Question: I have a conversation node and inside are straightforward subnodes like displayMessage, conversationName, imageUrl etc, but there's also a messages node which holds additional subnodes describing all the messages sent inside the conversation w/ data like senderID, text, and timestamp. When the send message button is pressed, I'm trying to update the messages node with an additional message subnode and also the straightforward subnodes like displayMessage and lastMessageTime. However, the code I have completely replaces all nodes inside "messages" with just the new message node.
'''
fileprivate func sendMessage(uid: String, convoId: String) {
let ref = Database.database().reference().child("conversations").child(convoId)
let messageTime = NSDate().timeIntervalSince1970
let messageInfo : [String:Any] = ["text":containerView.chatTextView.text, "senderId":uid, "timestamp": messageTime]
let randomMessageId = NSUUID().uuidString
let messageDict = [randomMessageId:messageInfo]
let values = ["displayMessage":containerView.chatTextView.text, "lastMessageTime": messageTime, "messages":messageDict] as [String : Any]
ref.updateChildValues(values) { (error, ref) in
if error != nil {
print (error as Any)
return
}
self.containerView.clearChatTextField()
}
}
'''

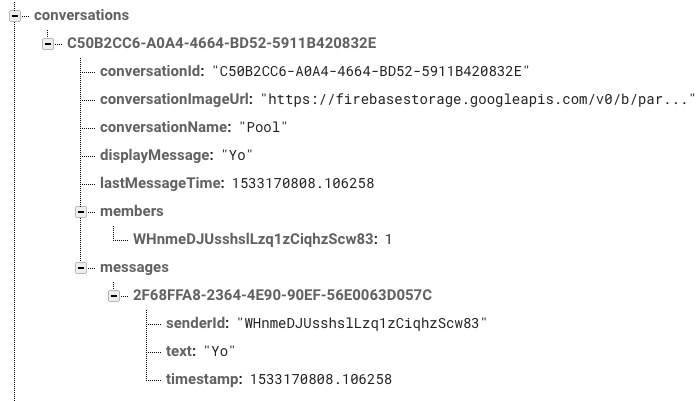
Answer: When you use 'updateChildValues', the Firebase server will loop over each key in the dictionary and call 'setValue' on each key with the value you specified.
This means that it only merges on the top-level of the dictionary; on each child, it still replaces the existing values.
If you want to perform an update/append on lower levels of the JSON, you will need to encode the path to those children into the keys of the dictionary. So to add a new message to the 'messages' child of the conversation, you will need to have the path for the new message as the key. You're already generating your own message ID, so all that is needed it so include it in the key instead of in the value of the dictionary:
'''
let randomMessageId = NSUUID().uuidString
let values = ["displayMessage": containerView.chatTextView.text,
"lastMessageTime": messageTime,
"messages/"+randomMessageId: messageInfo] as [String: Any]
'''